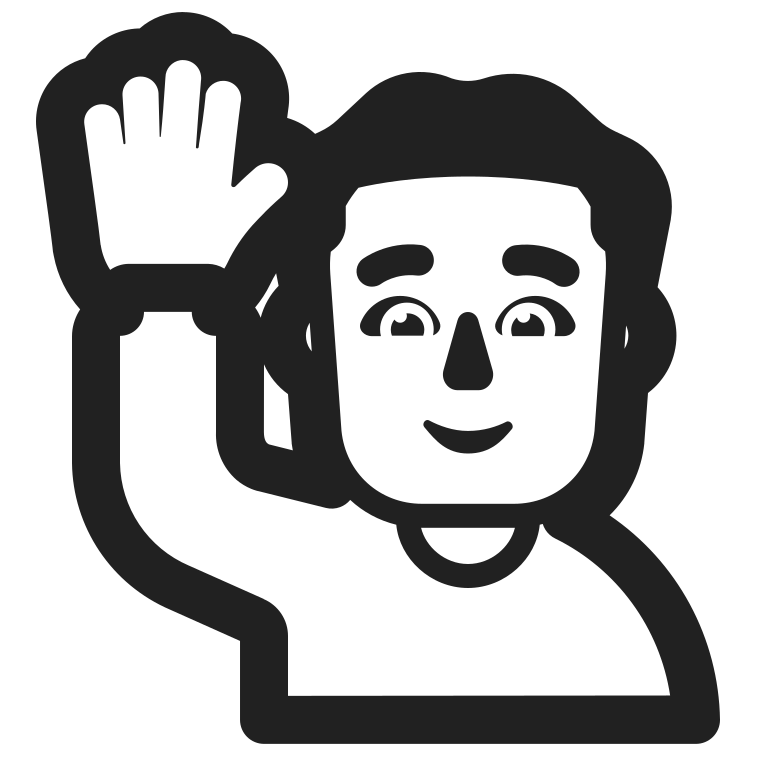
man raising hand high contrast default